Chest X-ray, PA view. Patient: 34 years old, sex F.
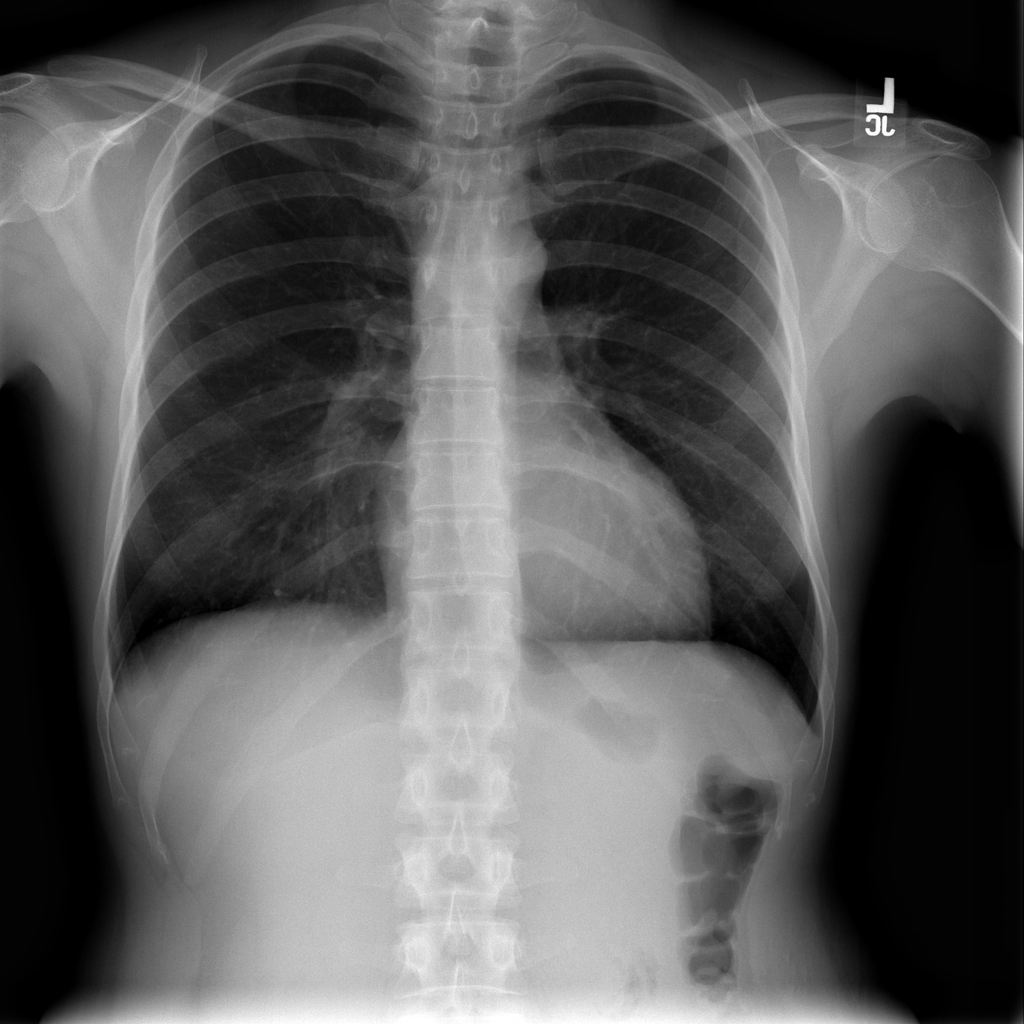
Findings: No Finding